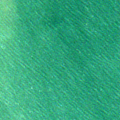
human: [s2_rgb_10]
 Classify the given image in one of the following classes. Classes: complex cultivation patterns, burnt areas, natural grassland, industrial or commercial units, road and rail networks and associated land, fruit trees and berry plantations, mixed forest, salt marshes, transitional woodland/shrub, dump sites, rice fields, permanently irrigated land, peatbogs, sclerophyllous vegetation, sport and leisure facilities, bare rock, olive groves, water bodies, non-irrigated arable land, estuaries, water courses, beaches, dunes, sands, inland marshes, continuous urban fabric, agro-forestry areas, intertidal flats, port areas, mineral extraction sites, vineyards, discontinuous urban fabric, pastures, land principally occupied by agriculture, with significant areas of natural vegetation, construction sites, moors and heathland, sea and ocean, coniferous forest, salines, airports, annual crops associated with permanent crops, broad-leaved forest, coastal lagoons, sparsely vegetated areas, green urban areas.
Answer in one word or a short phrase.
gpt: sea and ocean